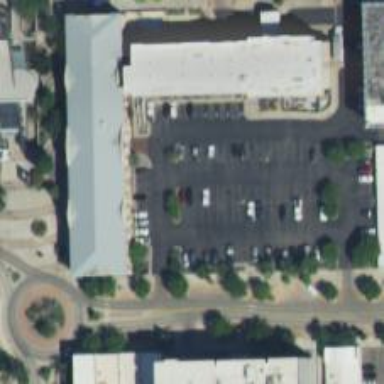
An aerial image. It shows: Parking space is available.